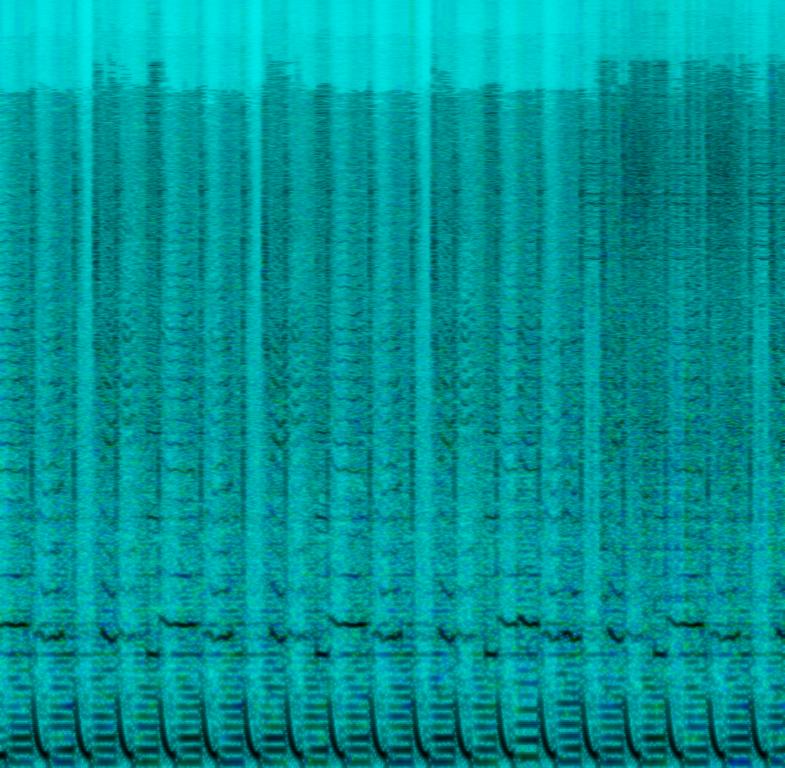
The low quality recording features an electro song that contains distorted, repetitive female vocals over pulsating buzzy bass, wide percussive elements, shimmering cymbals, punchy "4 on the floor" kick pattern, claps and syncopated simple synth lead melody. It sounds hypnotic, mainly because of the repetitiveness - especially of the synth lead. It also sounds energetic, uptempo and distorted - like something you would hear in clubs during the 00s.